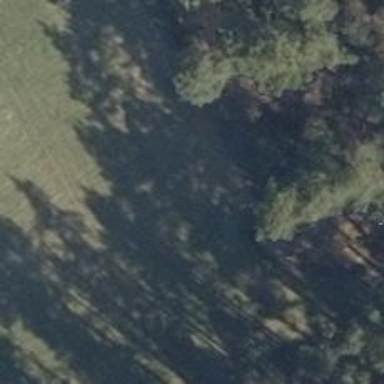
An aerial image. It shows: Hunting stand.